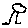
Label: tree